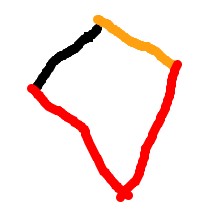
Shape: kite